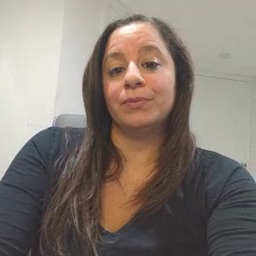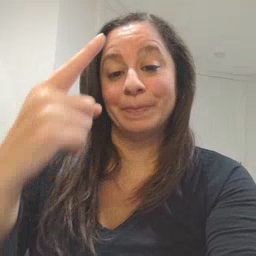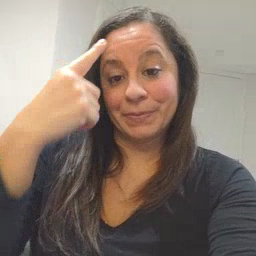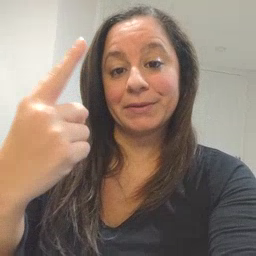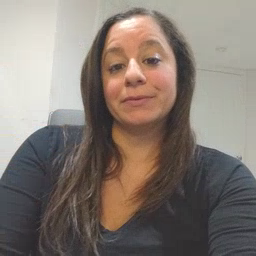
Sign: penny